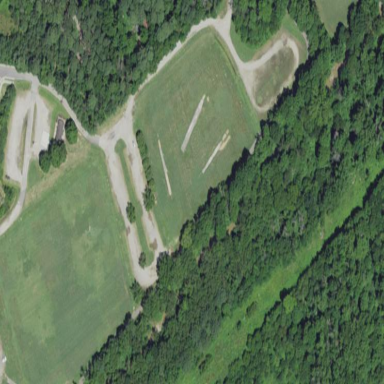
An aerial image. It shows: Cricket pitch used for leisure land.